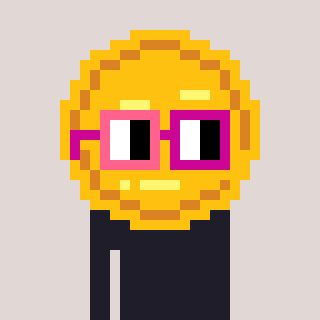
a pixel art character with square pink and red glasses, a medal-shaped head and a grayscale-colored body on a warm background